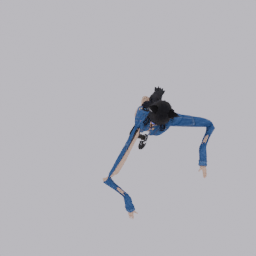
Label: people